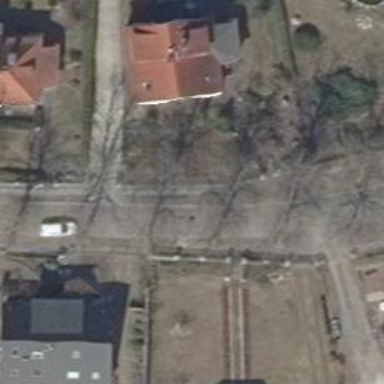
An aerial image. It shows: Sidewalk along the footway.